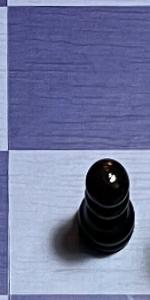
Label: Pawn_Black